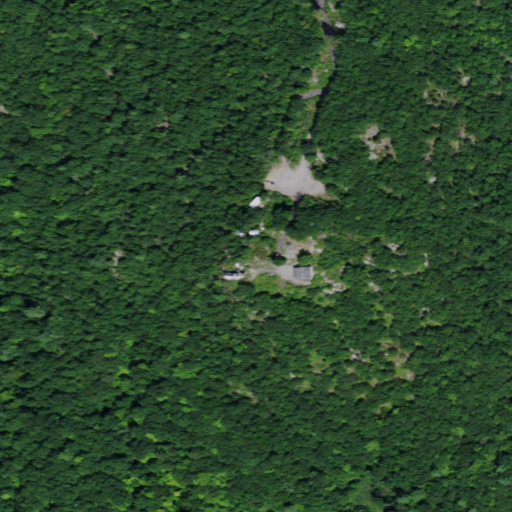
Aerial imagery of mountain in New York named Mount Defiance containing deciduous forest, shrub, open development, grassland, pasture, and low intensity development